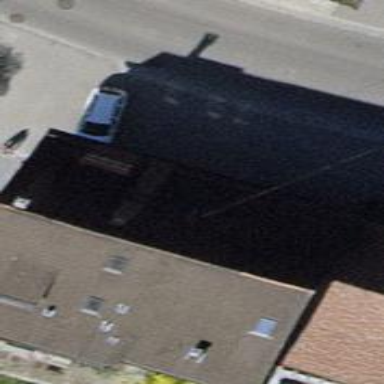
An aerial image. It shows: Terrace building with gabled roof.